Field crop: maize
Growth stage: 2
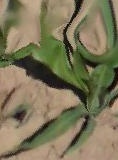
Species: maize